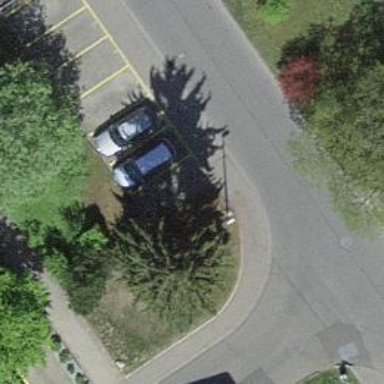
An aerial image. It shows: Evergreen needle-leaved tree.